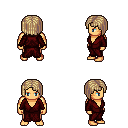
a pixel art fantasy rpg character, male body template, human, tanned skin, red robe, gold greaves, white blonde pageboy hairstyle, four views (front, back, left, right), 2x2 character sprite sheet, small pixel art, hard edges, no anti-aliasing